Question: I am looking to have a jQuery dialog box which opens contents from another webpage via AJAX. I have used the .data method to pull the variable through like follows:
'''
$(function () {
$('#viewNote').click(function () {
$('#dialogNotes').dialog('open');
$('#dialogNotes').data('noteID', '37');
return false;
});
});
$(function () {
$('#dialogNotes').dialog({
modal: true,
autoOpen: false,
open: function () {
var noteID = $('#dialogNotes').data('noteID');
console.log(noteID);
$(this).load('includes/note.asp?noteID=' & noteID);
},
height: 300,
width: 400,
title: 'Notes'
});
});
'''
I am using console.log to verify that the noteID variable has the number 37 in it, and it writes it out into the console fine. I am then trying to add this as a parameter to the end of the URL in the $(this.load) section.
However what I am finding is, instead of the variable being used it just outputs noteID out as text, like in the below screenshot taken from Chrome when I open the page?

How would I get javascript to output the value of noteID in the .load on the dialog open?
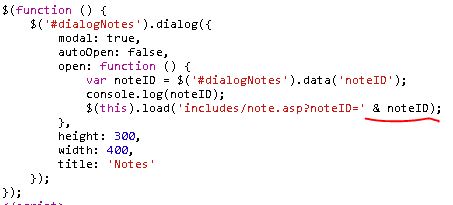
Answer: You can use a '+' here, or maybe or 'string.concat()' if you had multiple values.